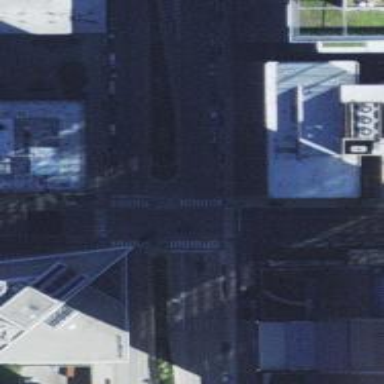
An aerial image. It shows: Footway with traffic island in the middle of the road.